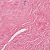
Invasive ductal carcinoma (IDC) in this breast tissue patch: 0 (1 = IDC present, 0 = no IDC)